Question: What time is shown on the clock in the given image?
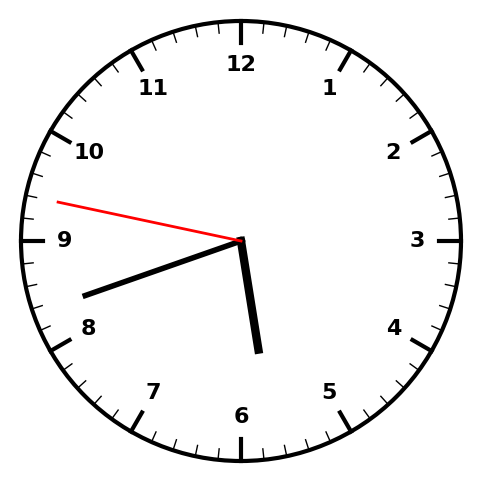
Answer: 05:41:47